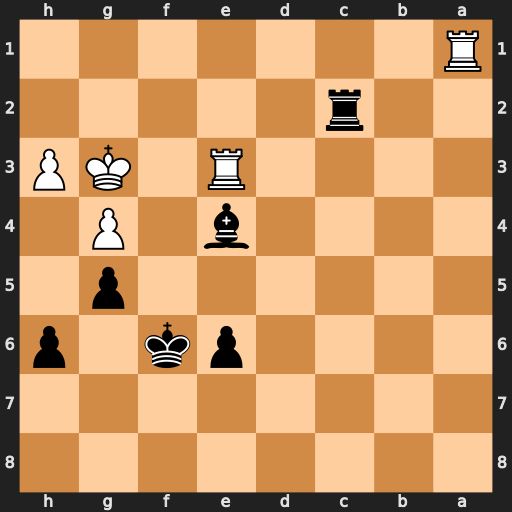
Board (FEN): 8/8/4pk1p/6p1/4b1P1/4R1KP/2r5/R7
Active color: b
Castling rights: -
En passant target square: -
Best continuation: Rg2#